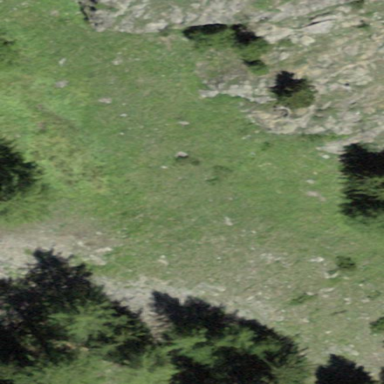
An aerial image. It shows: Beautiful meadow.